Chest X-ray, AP view. Patient: 53 years old, sex M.
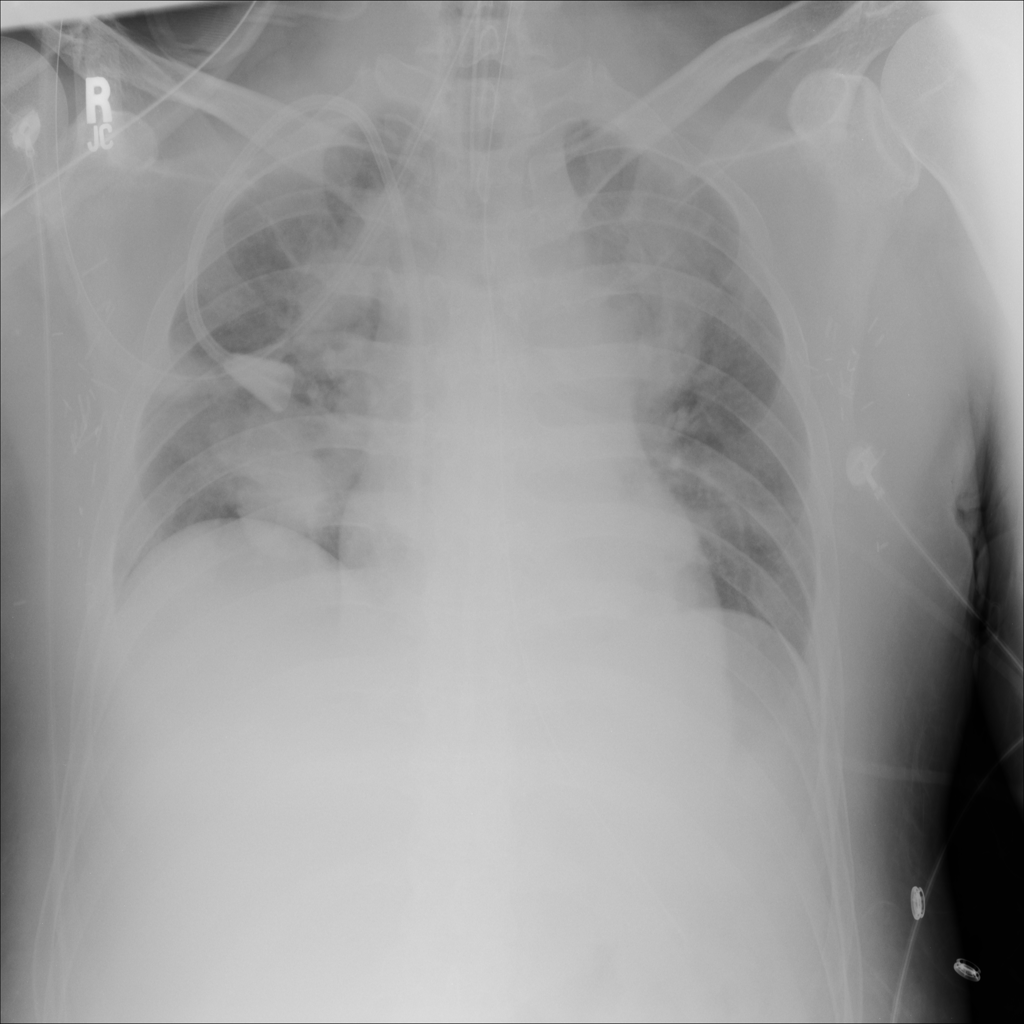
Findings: Mass